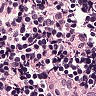
Metastatic tissue present: no